Interaction volume radius: 10 \u00c5
Interaction volume height: 10 \u00c5
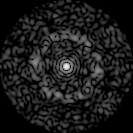
Disorder parameter: 0.8387